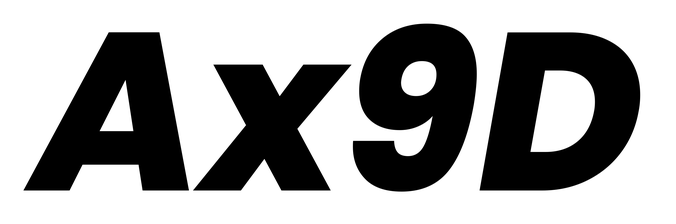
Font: Poppins-ExtraBoldItalic